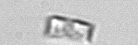
Label: Bacillariophyceae_morphotype1